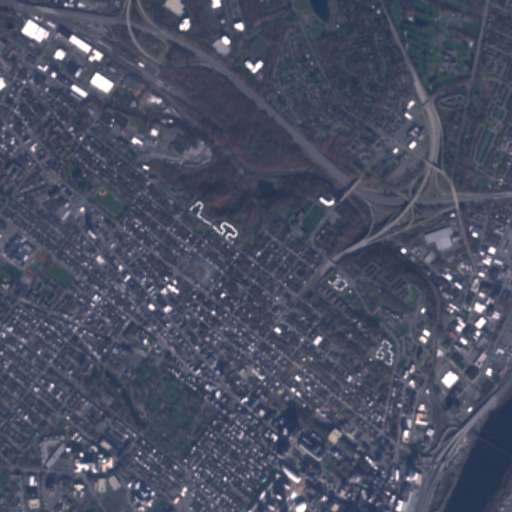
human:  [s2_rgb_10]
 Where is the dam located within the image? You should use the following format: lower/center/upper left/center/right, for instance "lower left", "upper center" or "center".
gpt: The dam is located in the upper center of the image.
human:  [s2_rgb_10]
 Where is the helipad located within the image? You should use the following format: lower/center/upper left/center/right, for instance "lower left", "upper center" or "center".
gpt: The helipad is located in the lower left of the image.
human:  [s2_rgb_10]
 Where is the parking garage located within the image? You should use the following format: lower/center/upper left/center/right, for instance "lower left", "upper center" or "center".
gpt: The parking garage is located in the lower right of the image.
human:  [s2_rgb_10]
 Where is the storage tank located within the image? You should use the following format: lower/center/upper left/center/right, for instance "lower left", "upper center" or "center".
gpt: The storage tank is located in the upper of the image.
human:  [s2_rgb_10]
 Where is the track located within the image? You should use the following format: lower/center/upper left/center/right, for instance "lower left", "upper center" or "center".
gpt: The track is located in the center left of the image.
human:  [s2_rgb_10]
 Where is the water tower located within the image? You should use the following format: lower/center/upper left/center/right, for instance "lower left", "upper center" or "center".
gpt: The water tower is located in the upper center of the image.
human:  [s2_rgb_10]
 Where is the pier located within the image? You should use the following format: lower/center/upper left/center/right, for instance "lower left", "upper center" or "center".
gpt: The pier is located in the lower right of the image.
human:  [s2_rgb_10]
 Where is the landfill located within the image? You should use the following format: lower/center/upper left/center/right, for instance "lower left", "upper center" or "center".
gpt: There is no landfill in the image.